Current action and preconditions to check: trajectory_clear

Your task: For each precondition in the list above, predict whether it will hold at this action.

Consider the current scene as observed from the mobile robot's camera, and analyze the predicted future states of all dynamic agents (e.g., people, animals, vehicles, or any moving entities) within the NEXT SECOND.

IMPORTANT: Only answer "very likely" if you are absolutely certain—based on strong, clear evidence—that a dynamic agent will violate the precondition in the predicted future state. Do NOT answer "very likely" for unlikely, ambiguous, or low-probability risks.

Ask yourself for each precondition: Is there a high probability, with clear and convincing evidence, that the predicted future states of any dynamic agent will interfere with the predicted future state of the currently executing action within the NEXT SECOND, causing that precondition to fail?

Assess the risk level based on these predictions. Use "likely" or "very likely" if motions create a clear risk of interference.

Use "neutral" or "improbable" if agents are nearby but their predicted paths are clearly diverging or non-conflicting.

Failure Risk Categories: "very improbable", "improbable", "neutral", "likely", "very likely"

Answer Format: Output ONLY the probability_of_failure value from these categories: "very improbable", "improbable", "neutral", "likely", "very likely"

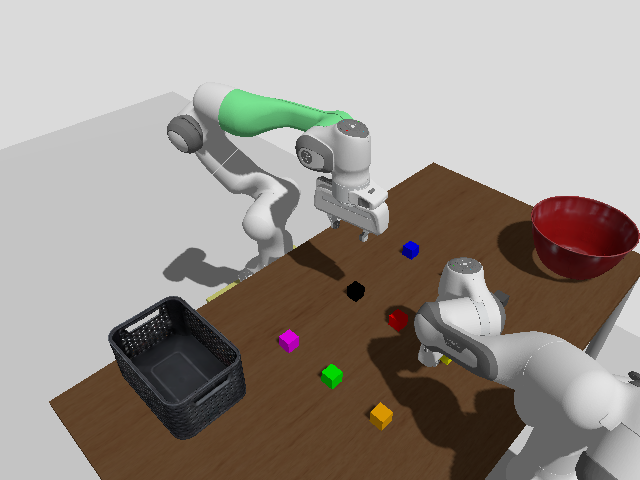

Answer: very improbable